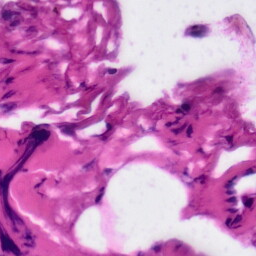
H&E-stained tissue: Tonsil